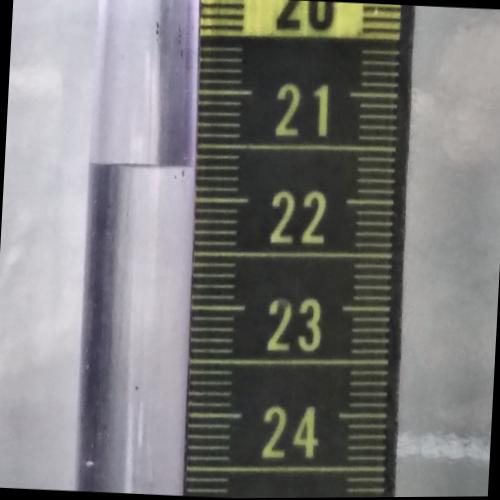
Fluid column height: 21.7 cm